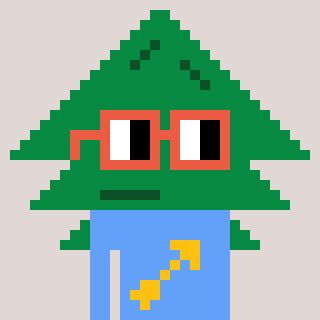
a pixel art character with square orange glasses, a fir-shaped head and a blue-colored body on a warm background